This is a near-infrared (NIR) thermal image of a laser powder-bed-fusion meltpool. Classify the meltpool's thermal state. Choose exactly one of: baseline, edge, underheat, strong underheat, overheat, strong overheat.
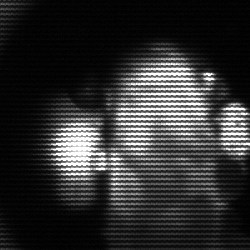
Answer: strong underheat